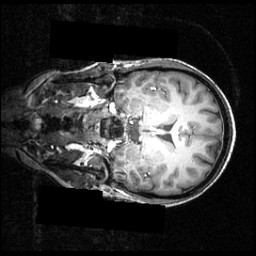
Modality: T1w
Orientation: coronal
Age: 25
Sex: female
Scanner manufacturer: siemens
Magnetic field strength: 3.951 T
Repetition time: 1.5 s
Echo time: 0.00335 s